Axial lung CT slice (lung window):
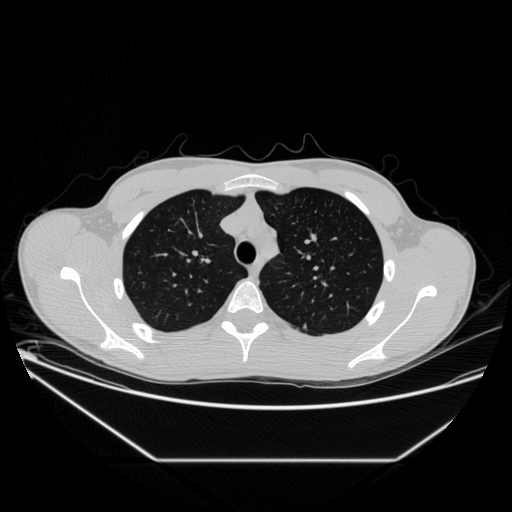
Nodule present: yes
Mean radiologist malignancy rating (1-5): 2